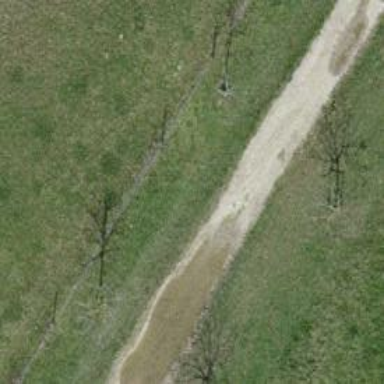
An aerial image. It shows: Agricultural track with ground surface. The track type is grade2.